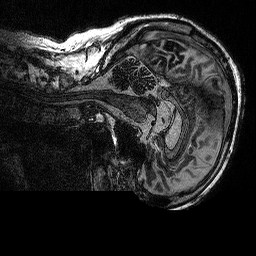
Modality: MP2RAGE
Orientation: sagittal
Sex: male
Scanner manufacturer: siemens
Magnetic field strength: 3 T
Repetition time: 5 s
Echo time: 0.00292 s